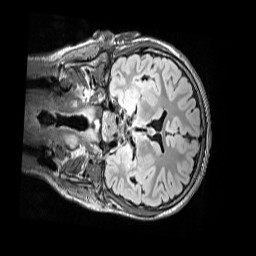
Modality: FLAIR
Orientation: coronal
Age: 12
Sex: male
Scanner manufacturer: siemens
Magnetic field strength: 3 T
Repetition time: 5 s
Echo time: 0.388 s